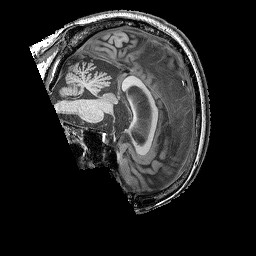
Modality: T1w
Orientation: sagittal
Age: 51
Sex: female
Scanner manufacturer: siemens
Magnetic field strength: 3 T
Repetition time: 2.25 s
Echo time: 0.00411 s